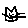
Label: cat